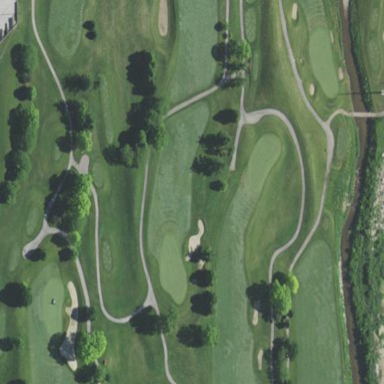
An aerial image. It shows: Rough area on grassy golf course.